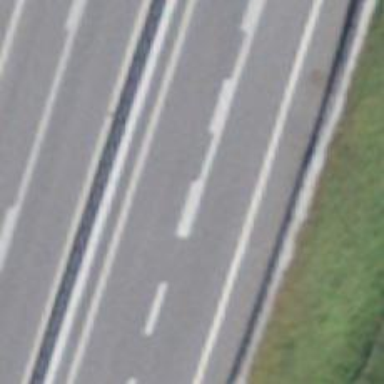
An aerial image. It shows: Motorway junction.